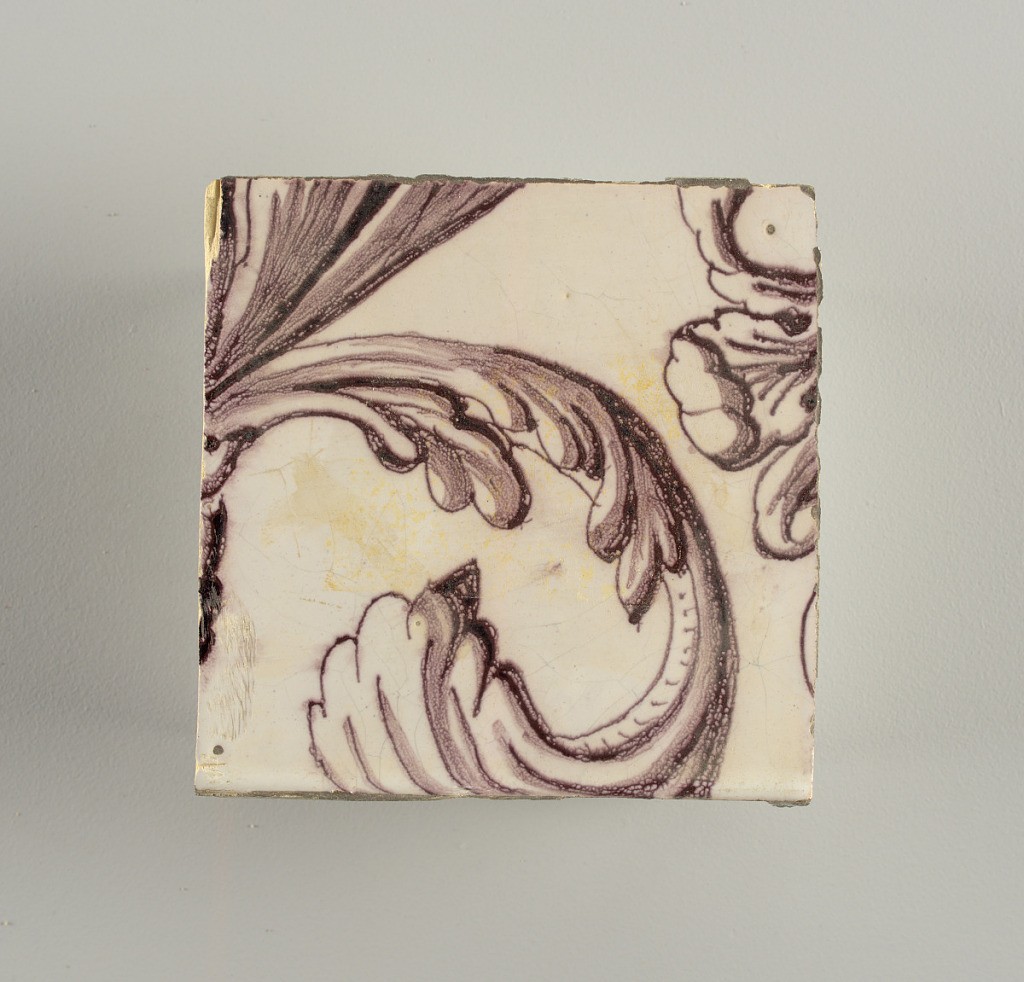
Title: Tile wall facing
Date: ca. 1725
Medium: Tin-glazed earthenware, underglaze
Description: Horizontal rectangle.  Thirty tiles wide and twenty-three tiles high with opening for fireplace eleven tiles wide and ten high.  Foliage arabesques disposed about three vertical axes from which are emphazised by urns at center and right, and at left by the figure of a standing woman carrying an infant on her arm and accompanied by two children.